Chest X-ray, AP view. Patient: 23 years old, sex M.
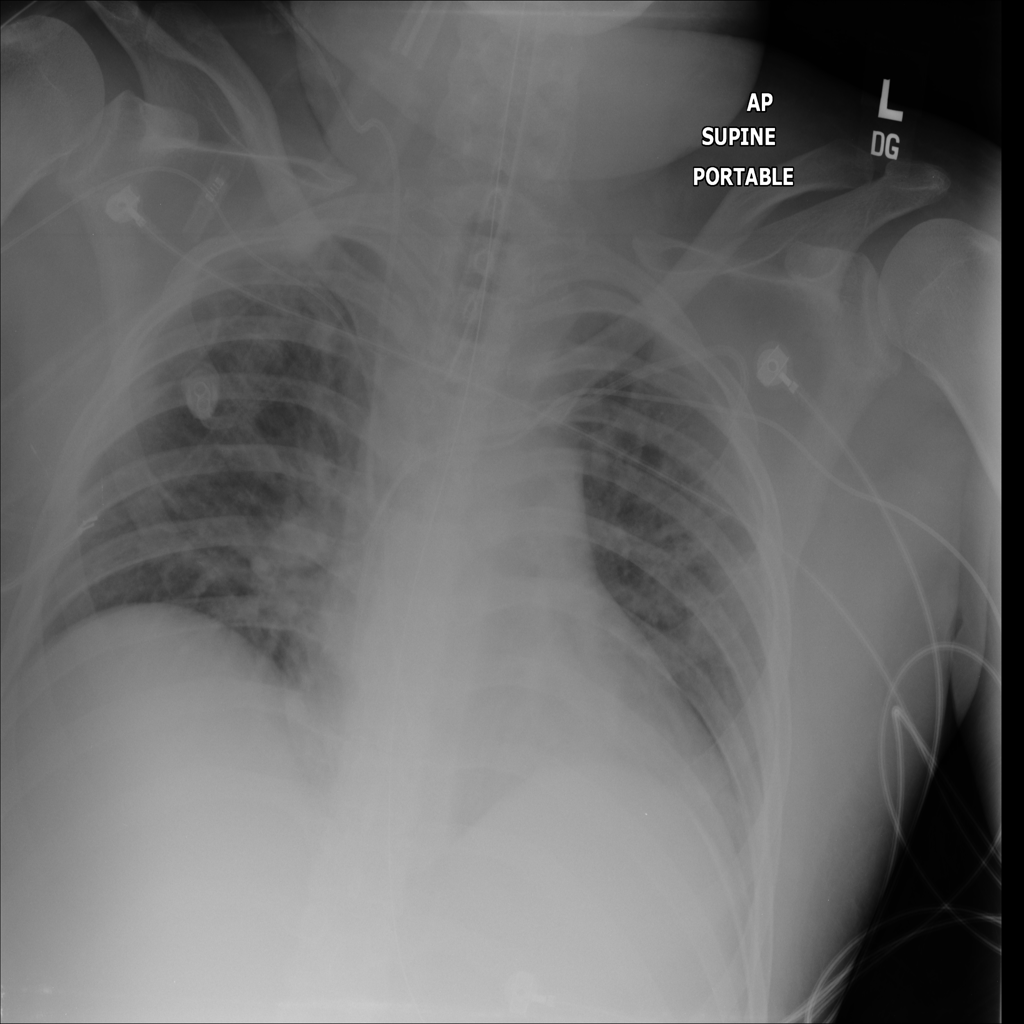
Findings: Atelectasis, Effusion